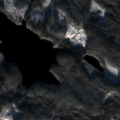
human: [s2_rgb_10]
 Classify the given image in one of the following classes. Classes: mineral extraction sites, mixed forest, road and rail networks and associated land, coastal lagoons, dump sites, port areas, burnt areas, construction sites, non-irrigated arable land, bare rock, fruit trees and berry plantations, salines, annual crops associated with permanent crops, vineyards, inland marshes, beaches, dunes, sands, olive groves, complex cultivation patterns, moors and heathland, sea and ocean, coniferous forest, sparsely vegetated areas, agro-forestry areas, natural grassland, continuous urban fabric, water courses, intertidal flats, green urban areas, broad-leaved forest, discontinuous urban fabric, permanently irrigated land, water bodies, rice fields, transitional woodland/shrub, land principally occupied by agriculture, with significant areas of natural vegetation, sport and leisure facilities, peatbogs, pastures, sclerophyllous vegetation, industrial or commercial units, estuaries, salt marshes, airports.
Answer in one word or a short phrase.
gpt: coniferous forest, mixed forest, water bodies